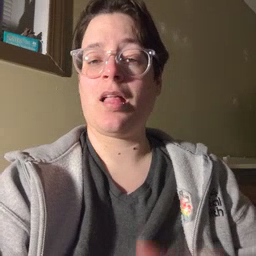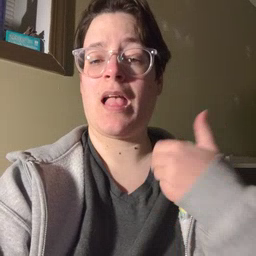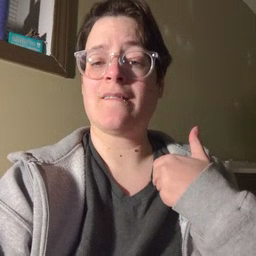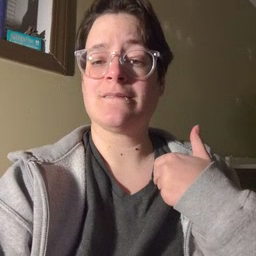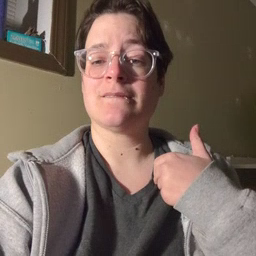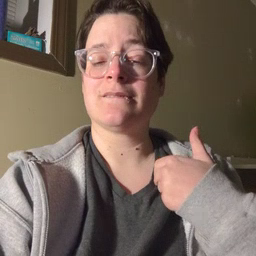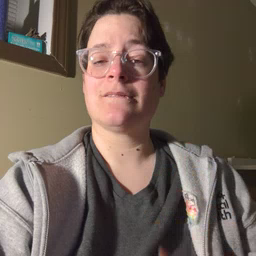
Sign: have